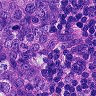
Metastatic tissue present: yes